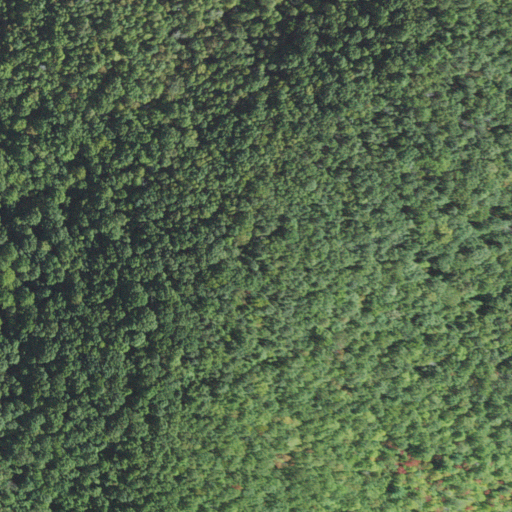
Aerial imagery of mountain in North Carolina named Rose Top containing deciduous forest, mixed forest, and evergreen forest